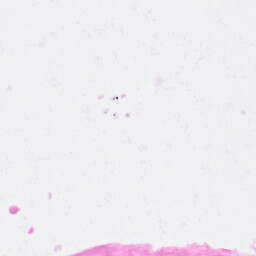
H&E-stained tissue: Heart